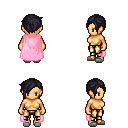
a pixel art fantasy rpg character, female body template, human, tanned skin, pink cape, gold greaves, raven pixie cut hairstyle, white slippers, four views (front, back, left, right), 2x2 character sprite sheet, small pixel art, hard edges, no anti-aliasing